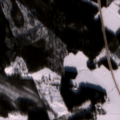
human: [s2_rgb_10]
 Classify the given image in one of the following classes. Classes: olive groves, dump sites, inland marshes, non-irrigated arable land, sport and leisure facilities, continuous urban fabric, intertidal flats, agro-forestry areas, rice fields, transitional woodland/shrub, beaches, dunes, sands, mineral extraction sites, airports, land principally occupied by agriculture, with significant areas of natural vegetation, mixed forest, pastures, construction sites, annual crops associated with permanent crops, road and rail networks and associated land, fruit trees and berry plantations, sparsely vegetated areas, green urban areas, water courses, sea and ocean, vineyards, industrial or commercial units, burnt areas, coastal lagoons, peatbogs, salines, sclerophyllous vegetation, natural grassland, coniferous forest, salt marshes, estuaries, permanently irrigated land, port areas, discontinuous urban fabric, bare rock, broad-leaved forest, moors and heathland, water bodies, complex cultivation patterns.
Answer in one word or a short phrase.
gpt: non-irrigated arable land, coniferous forest